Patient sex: F
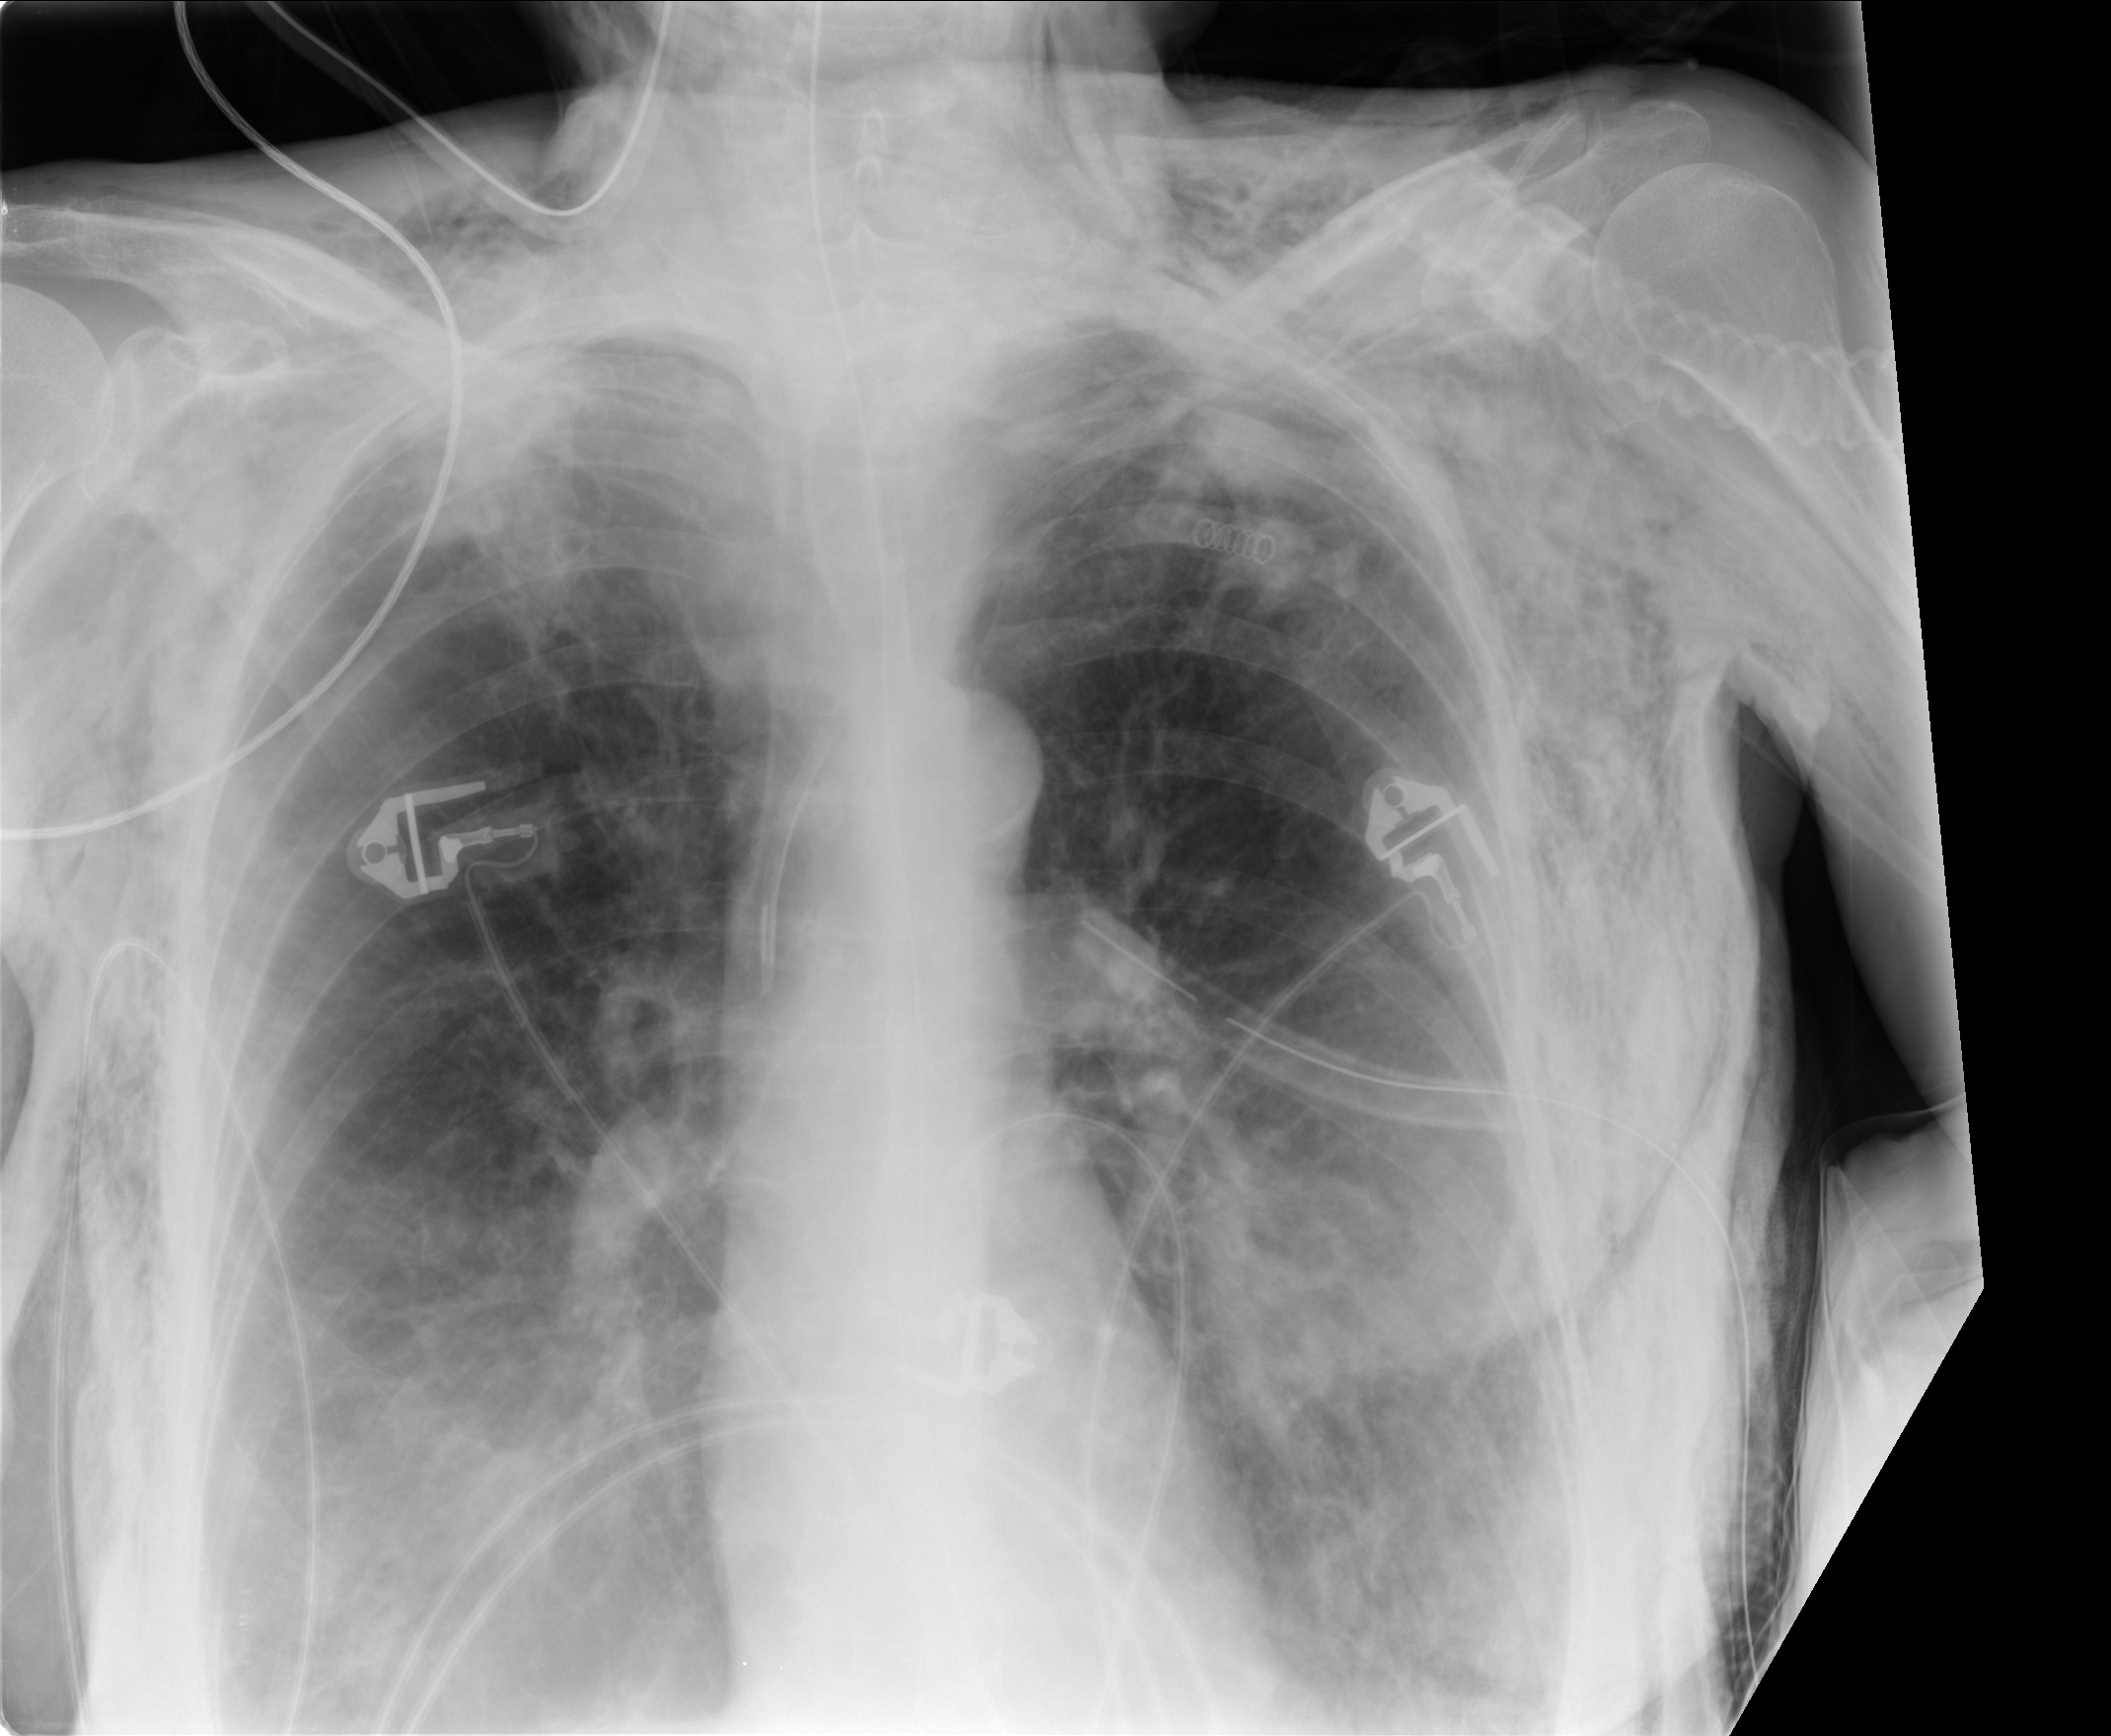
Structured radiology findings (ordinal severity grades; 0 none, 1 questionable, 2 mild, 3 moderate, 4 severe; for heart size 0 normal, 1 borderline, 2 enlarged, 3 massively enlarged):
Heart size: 0
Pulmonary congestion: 0
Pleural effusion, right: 0
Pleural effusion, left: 0
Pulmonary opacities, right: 1
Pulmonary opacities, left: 1
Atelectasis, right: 3
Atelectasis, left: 2